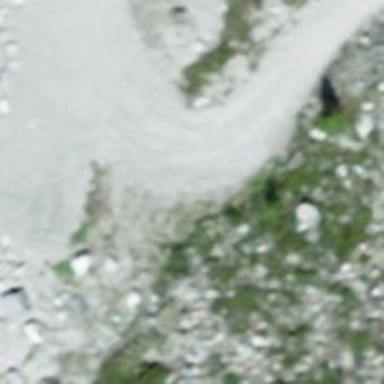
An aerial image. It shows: Gravel track with grade4 track type.